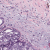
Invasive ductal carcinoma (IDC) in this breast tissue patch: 0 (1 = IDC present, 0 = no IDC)